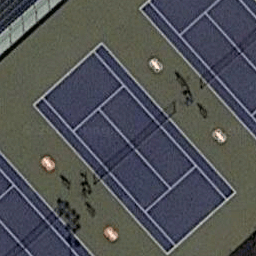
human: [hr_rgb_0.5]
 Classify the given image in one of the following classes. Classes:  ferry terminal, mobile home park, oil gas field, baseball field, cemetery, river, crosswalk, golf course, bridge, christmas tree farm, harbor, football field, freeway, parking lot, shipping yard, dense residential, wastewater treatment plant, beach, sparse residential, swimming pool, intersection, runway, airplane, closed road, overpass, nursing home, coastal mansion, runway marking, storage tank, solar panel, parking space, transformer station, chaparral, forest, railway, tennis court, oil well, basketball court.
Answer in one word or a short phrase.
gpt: tennis court